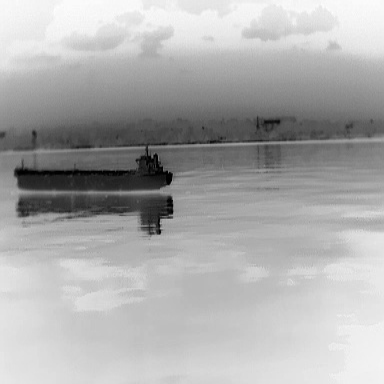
There is a liner in the infrared image.